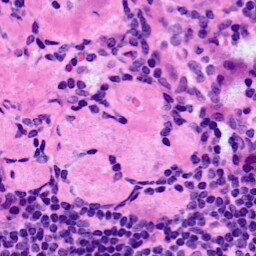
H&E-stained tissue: LymphNode